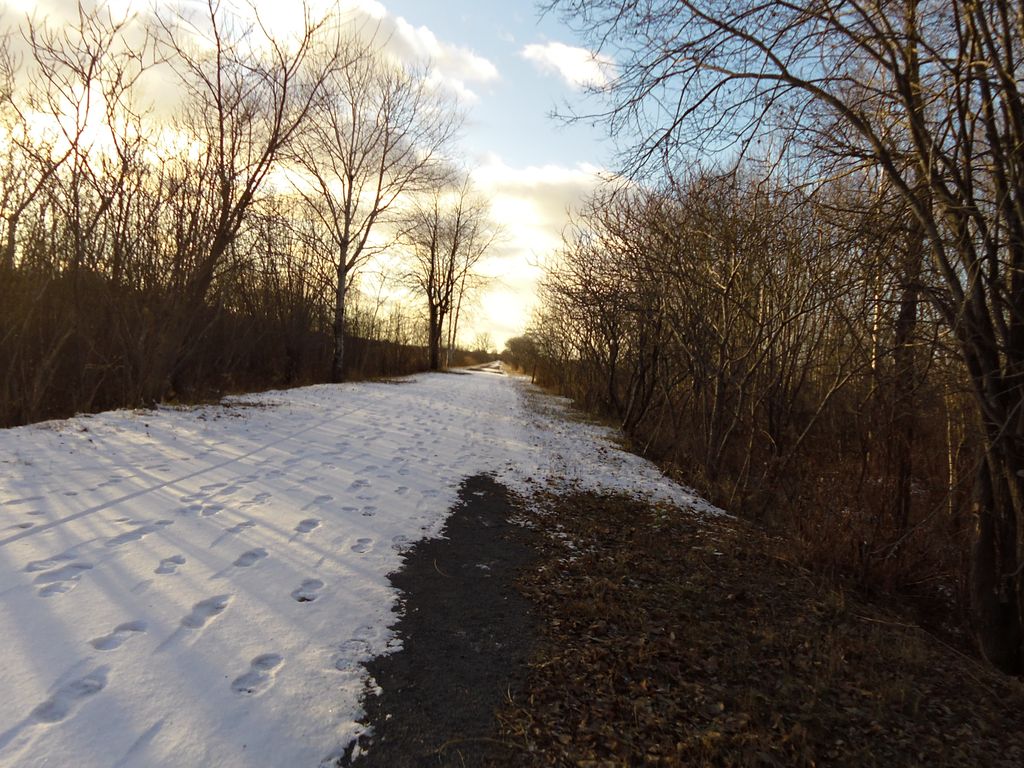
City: ottawa-gatineau